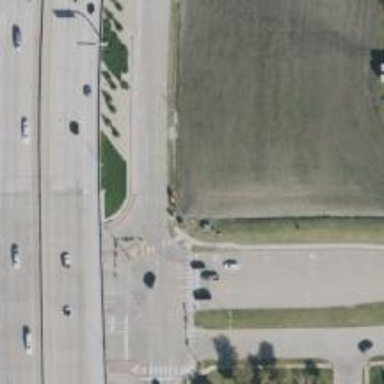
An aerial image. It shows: Secondary road with frontage road.